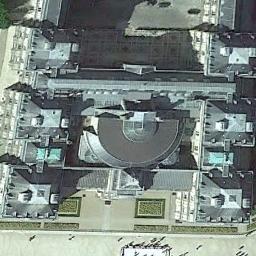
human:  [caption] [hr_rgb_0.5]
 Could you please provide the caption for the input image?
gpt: The palace is on the open place .

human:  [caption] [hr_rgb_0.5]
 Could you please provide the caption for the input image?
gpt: The roofs of palaces are all gray, And the whole looks like a trapezoid .

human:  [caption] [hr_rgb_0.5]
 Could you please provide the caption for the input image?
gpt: There are some trees in the palace .

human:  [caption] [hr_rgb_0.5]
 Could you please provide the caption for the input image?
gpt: The palace has a semi-circular palace and some other buildings .

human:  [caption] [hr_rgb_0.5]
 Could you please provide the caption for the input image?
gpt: There are some green lawns beside the palace with gray roofs .